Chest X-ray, PA view. Patient: 53 years old, sex M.
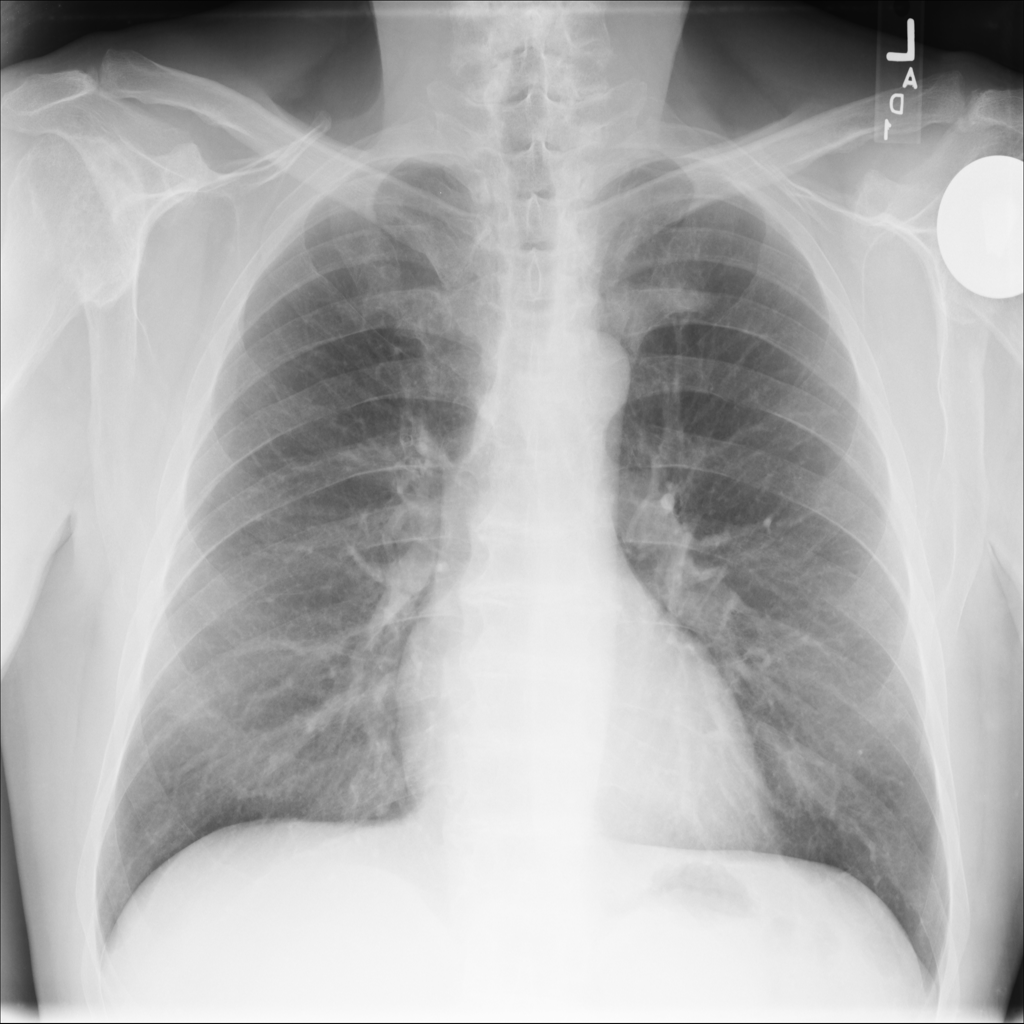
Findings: No Finding